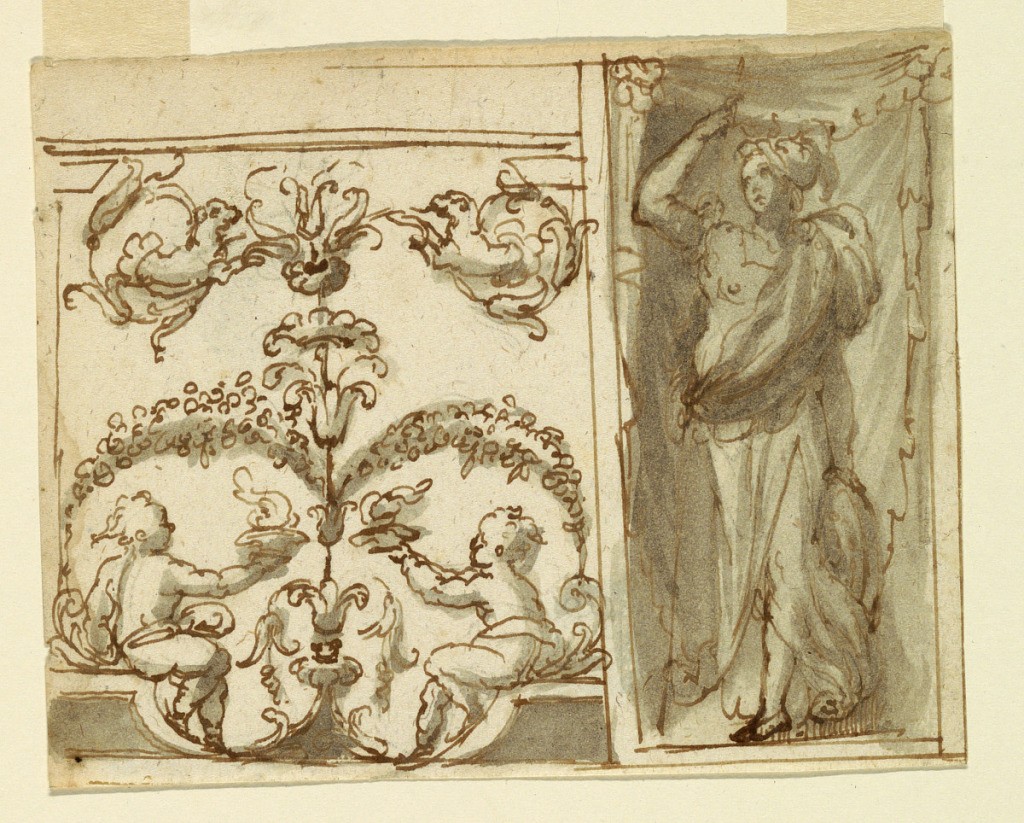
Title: Two Projects for Painted Decorations of Panels
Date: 1580–1590
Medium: pen and ink, brush and grey watercolors, charcoal on laid paper.
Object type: Drawing
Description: Horizontal rectangle. At let is a panel framed by pilasters and an entablature. In the center sits a plant candelabrum with rinceaux and half-figures of lions. Garlands connect the candelabrum and rinceaux below and two children sit with bowls containing fire. At the right, is an oblong with the figure of a standing, armored woman, with a spear in her right hand. The figure is shown in a niche, formed by a curtain.